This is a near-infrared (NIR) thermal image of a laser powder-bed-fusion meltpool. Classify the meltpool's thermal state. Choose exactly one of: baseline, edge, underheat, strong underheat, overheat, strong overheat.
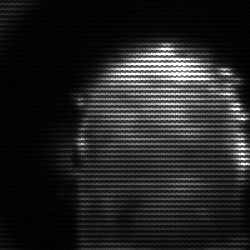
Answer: baseline